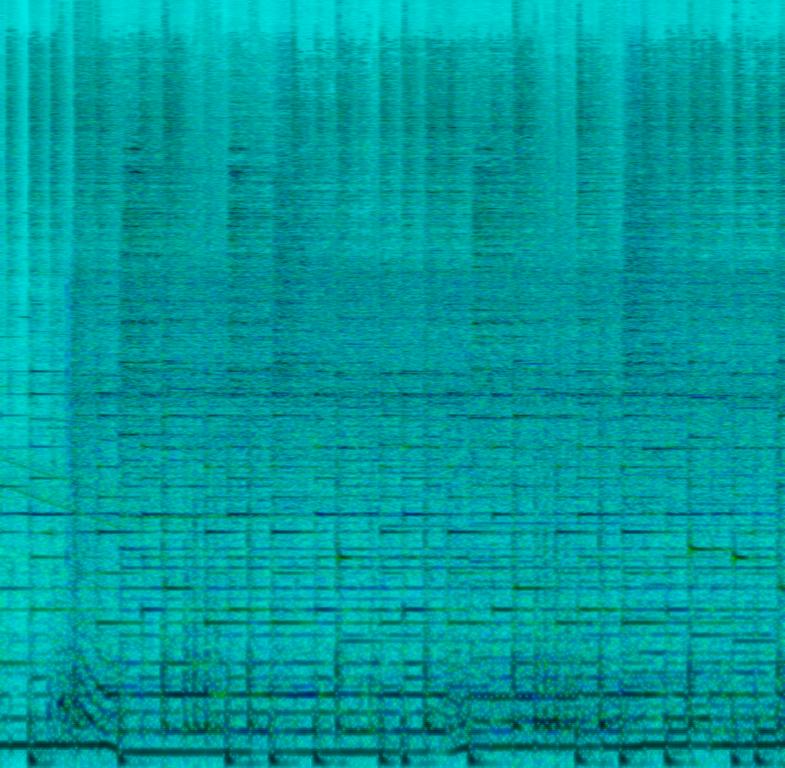
This indie rock song features a piano playing the main melody. This is accompanied by percussion playing a simple beat. It seems like the hi-hat is substituted by the tambourine. A distortion guitar plays power chords. The bass follows the root notes of the chords. There are no voices in this song. The song is upbeat and the mood is happy. This song can be used in the end credits of a romantic movie.